Aerial crown-view tile of a tropical tree (Barro Colorado Island, Panama), acquired 20250616:
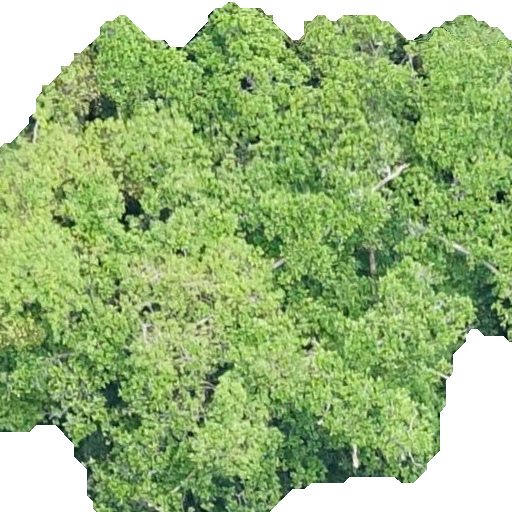
Species: Ficus insipida
GBIF accepted scientific name: Ficus insipida
Crown area: 388.321 m²